Question: I'm using Formtastic with the <URL>. I can't figure out how to add more than one inputs into a control group, as such:

The logical thing for me would be to do the following (I'm using HAML):
'''
= f.inputs do
= f.input :city, :input_html=>{:class=>'input-small'}, :label=>false, :placeholder=>'City'
= f.input :state, :input_html=>{:class=>'input-small'}, :label=>false, :placeholder=>'State'
= f.input :zip, :input_html=>{:class=>'input-small'}, :label=>false, :placeholder=>'Zip'
'''
But that simply groups the controls in a fieldset.
I don't see anything in the documentation for this, and Google hasn't helped much either. Can anybody help?
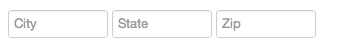
Answer: I ended up using the default Rails form builder for areas where I needed inputs next to each other.